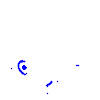
Particle: kaon